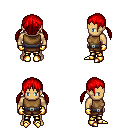
a pixel art fantasy rpg character, male body template, human, tanned skin, leather chest armor, gold greaves, red twin-tailed hairstyle, gold gloves, gold boots, four views (front, back, left, right), 2x2 character sprite sheet, small pixel art, hard edges, no anti-aliasing